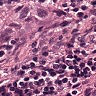
Metastatic tissue present: yes